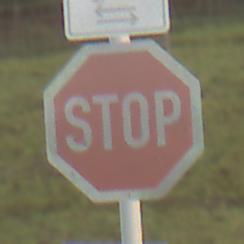
Verkehrszeichen: Stop
Zusatzzeichen oben: RichtungsangabeDurchPfeile9
Umgebung: Outdoor, Nature
Tageszeit: SunriseSunset
Wetter: PartlyCloudy
Licht: Natural
Jahreszeit: NotSpecified
Kontrast: LowContrast